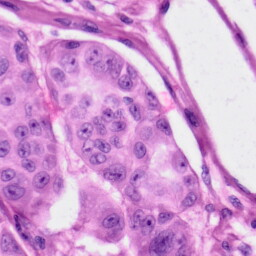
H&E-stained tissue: Skin